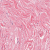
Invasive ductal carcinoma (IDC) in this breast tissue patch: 0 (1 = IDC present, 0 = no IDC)